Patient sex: M
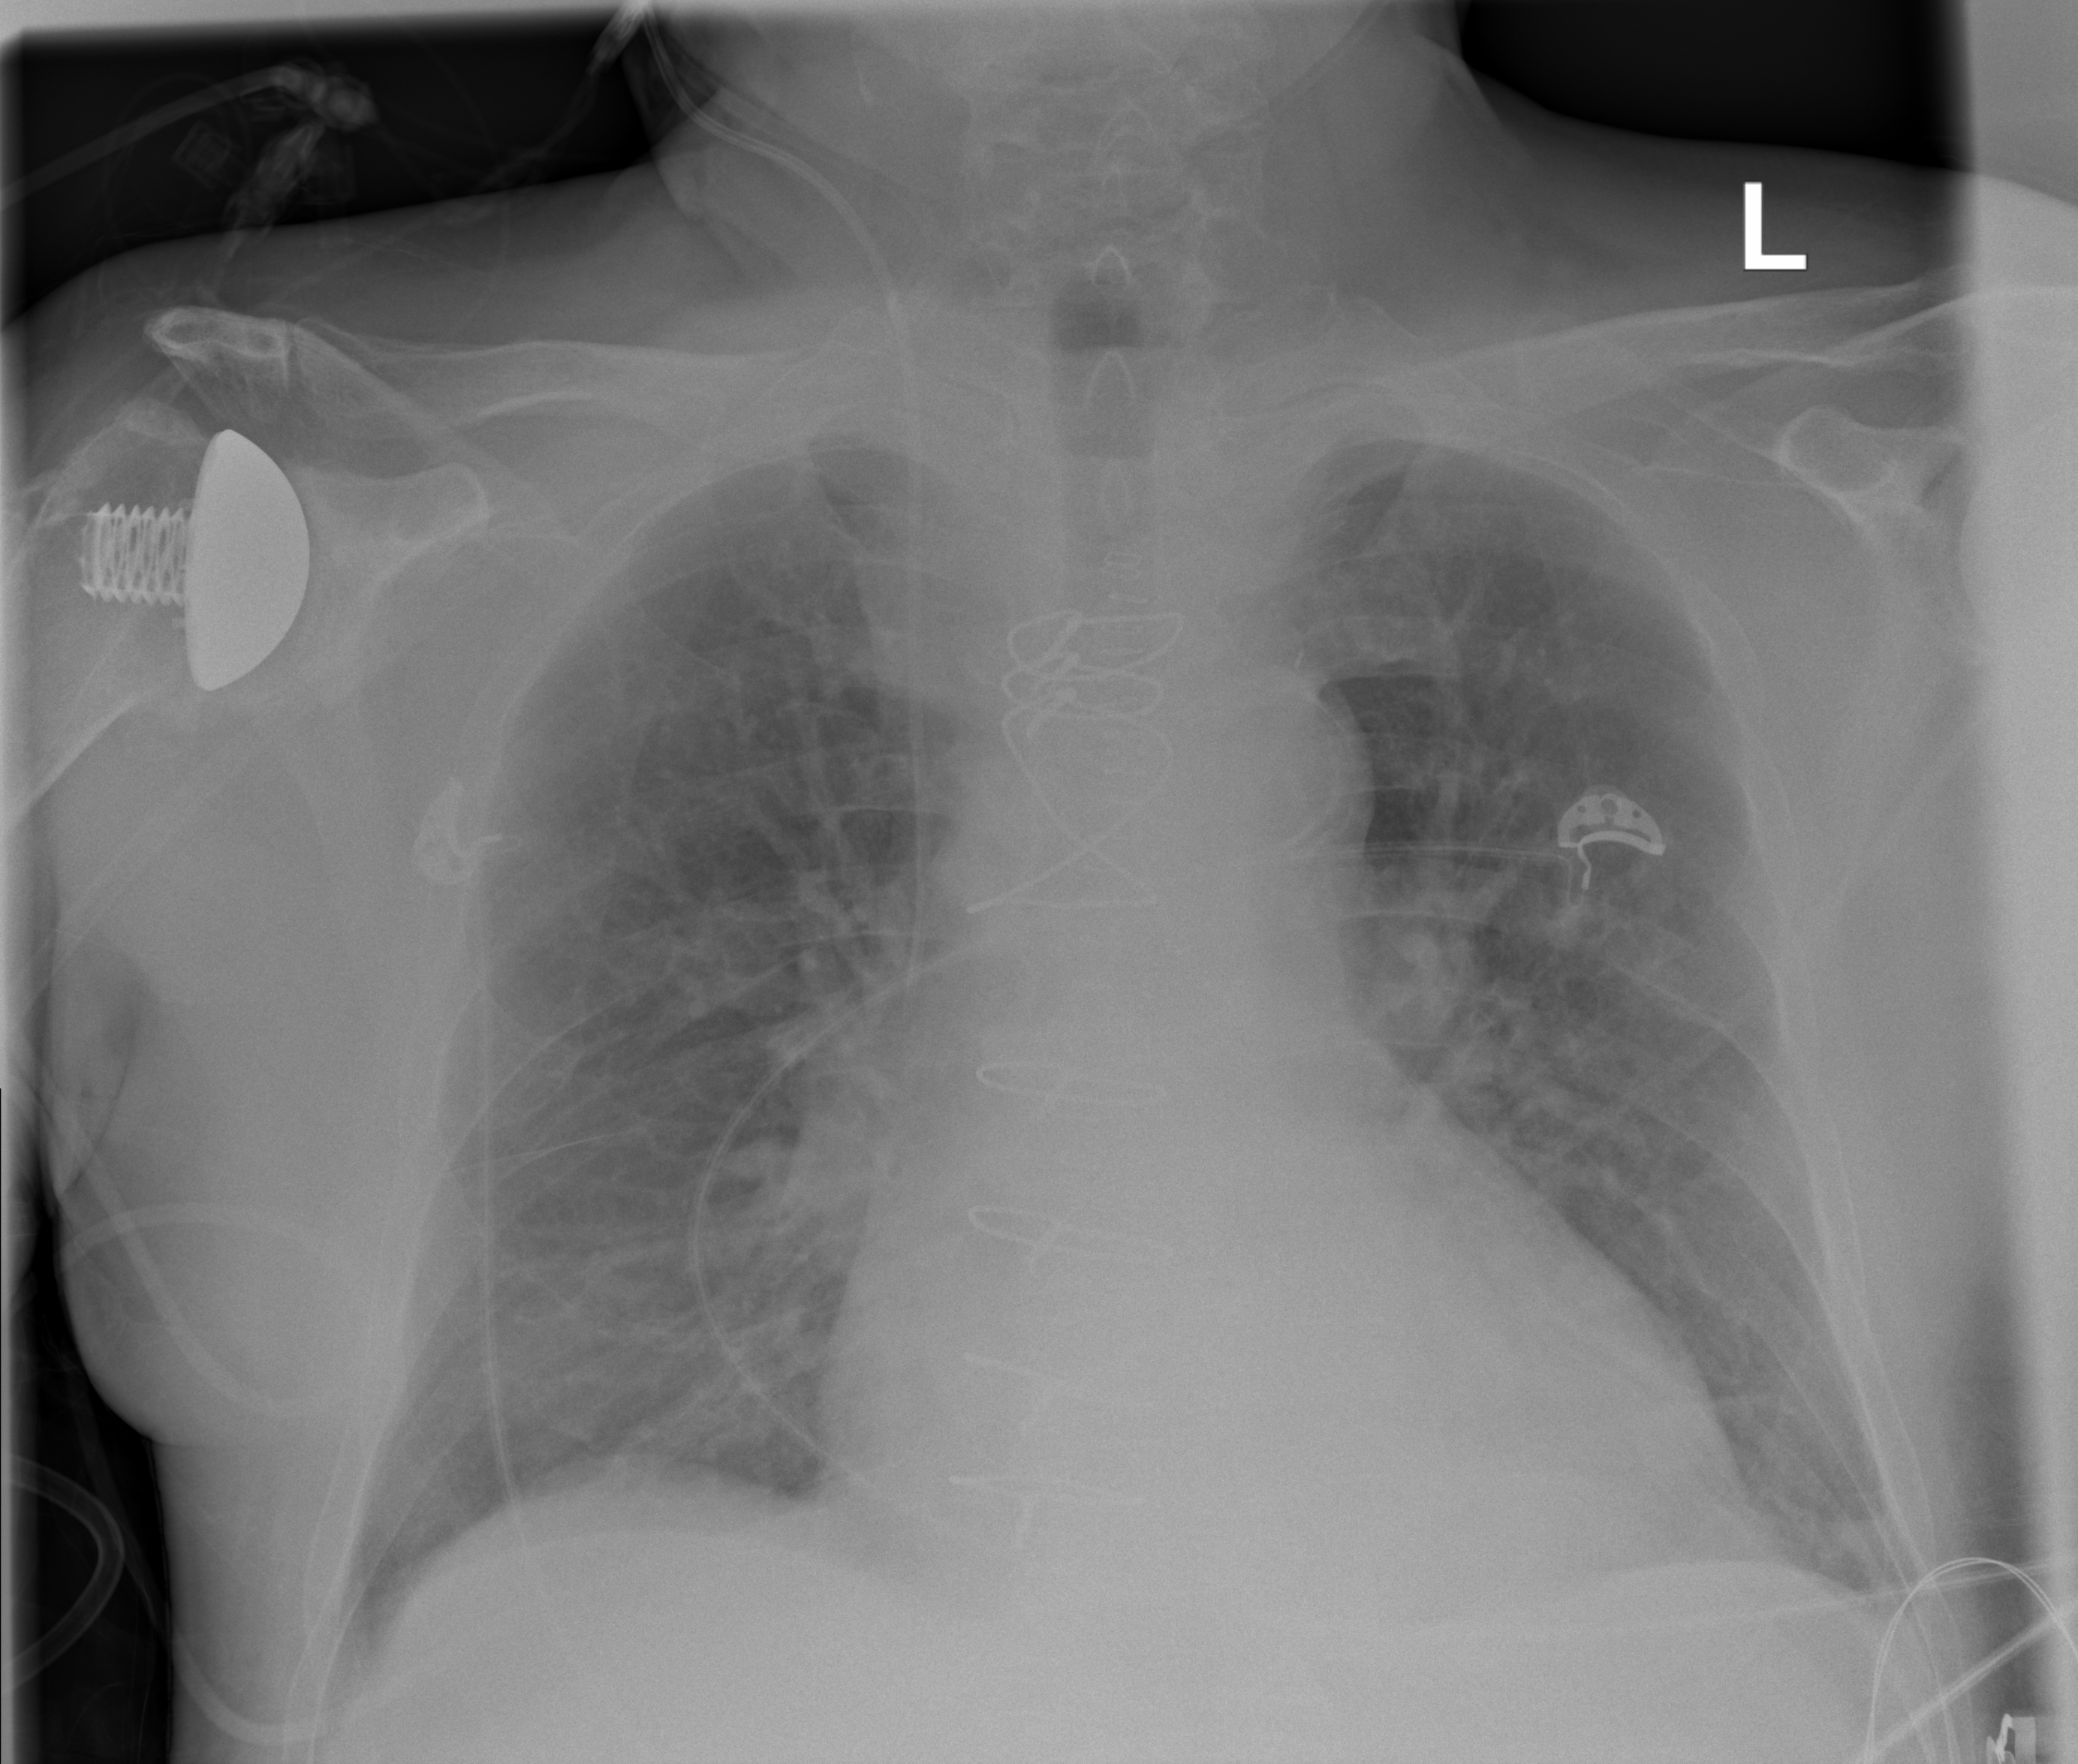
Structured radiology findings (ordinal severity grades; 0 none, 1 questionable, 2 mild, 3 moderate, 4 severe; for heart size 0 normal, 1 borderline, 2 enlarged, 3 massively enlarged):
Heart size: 2
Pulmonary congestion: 1
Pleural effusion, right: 0
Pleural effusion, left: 1
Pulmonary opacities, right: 0
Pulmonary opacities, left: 0
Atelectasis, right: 2
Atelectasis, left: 2